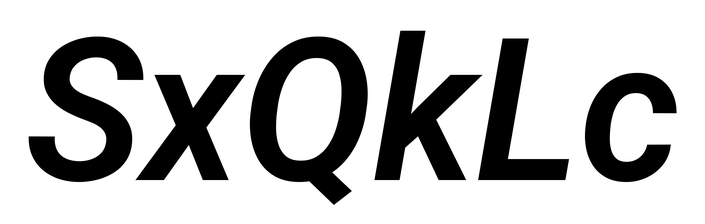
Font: Roboto-Italic_SemiBold_Italic